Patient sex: M
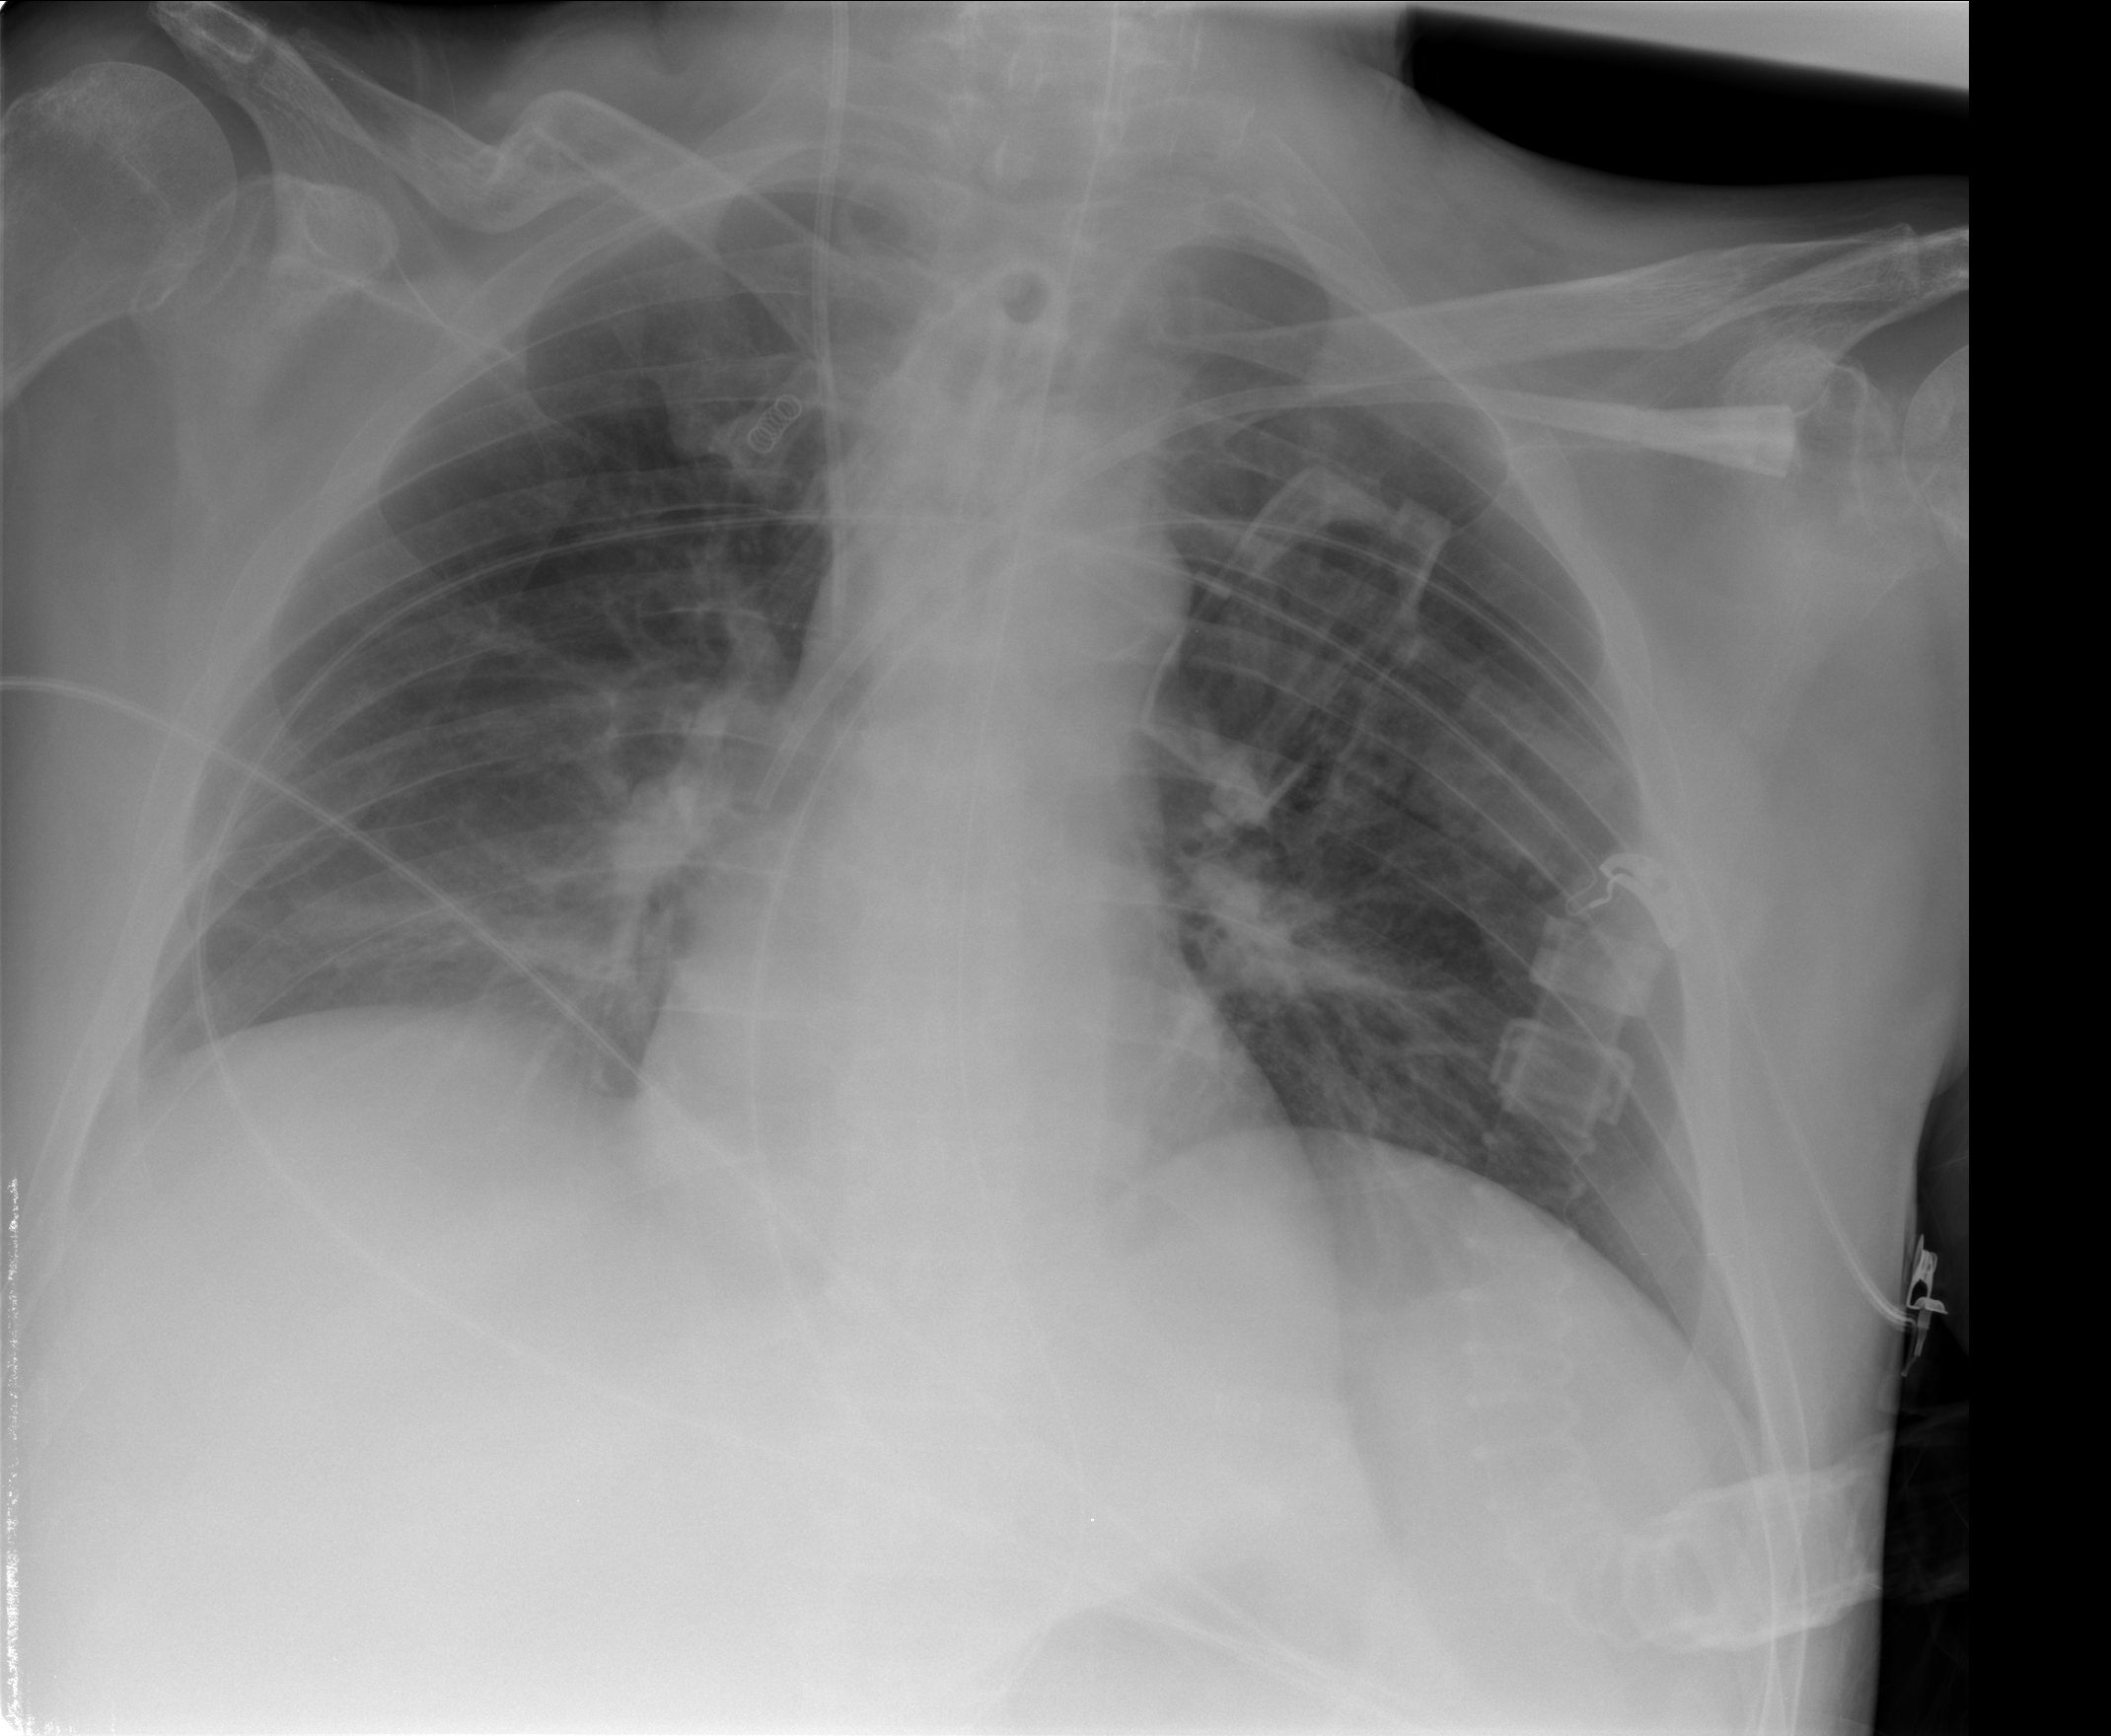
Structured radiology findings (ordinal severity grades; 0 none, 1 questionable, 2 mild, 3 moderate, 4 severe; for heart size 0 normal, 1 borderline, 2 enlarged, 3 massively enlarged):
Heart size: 0
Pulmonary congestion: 0
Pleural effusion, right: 0
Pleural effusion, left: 0
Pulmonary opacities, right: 0
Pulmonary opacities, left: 0
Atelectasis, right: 2
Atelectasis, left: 2